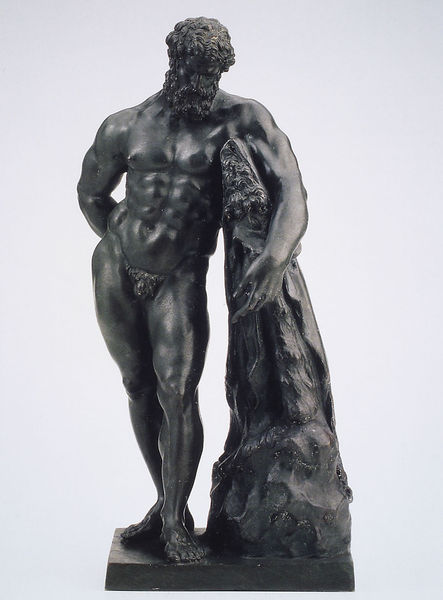
Titel: Herkules Farnese
Institution: Kassel, Staatliche Museen
Schlagwörter: akt, berg, gott, held, kopf, mann, nackt, brust, frisur, haar, marmor, pfeiler, schwarz, gürtel, alt, bart, arm, sockel, stehen, stein, vollbart, stamm, figur, haare, stehend, locken, traurig, skulptur, statue, fels, muskeln, glänzend, bronze, penis, alter, antike, denkmal, steht, lockig, mythologie, rom, antik, muskel, anlehnen, david, grieche, herkules, keule, statur, bestie, hero, heroe, denkmaö